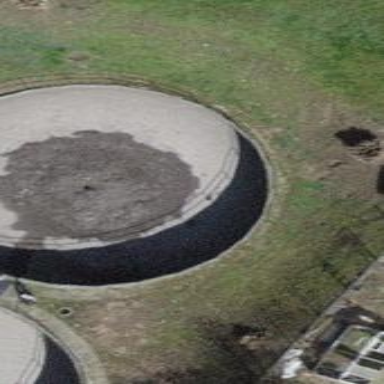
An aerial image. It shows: Sewage reservoir with water.